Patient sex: F
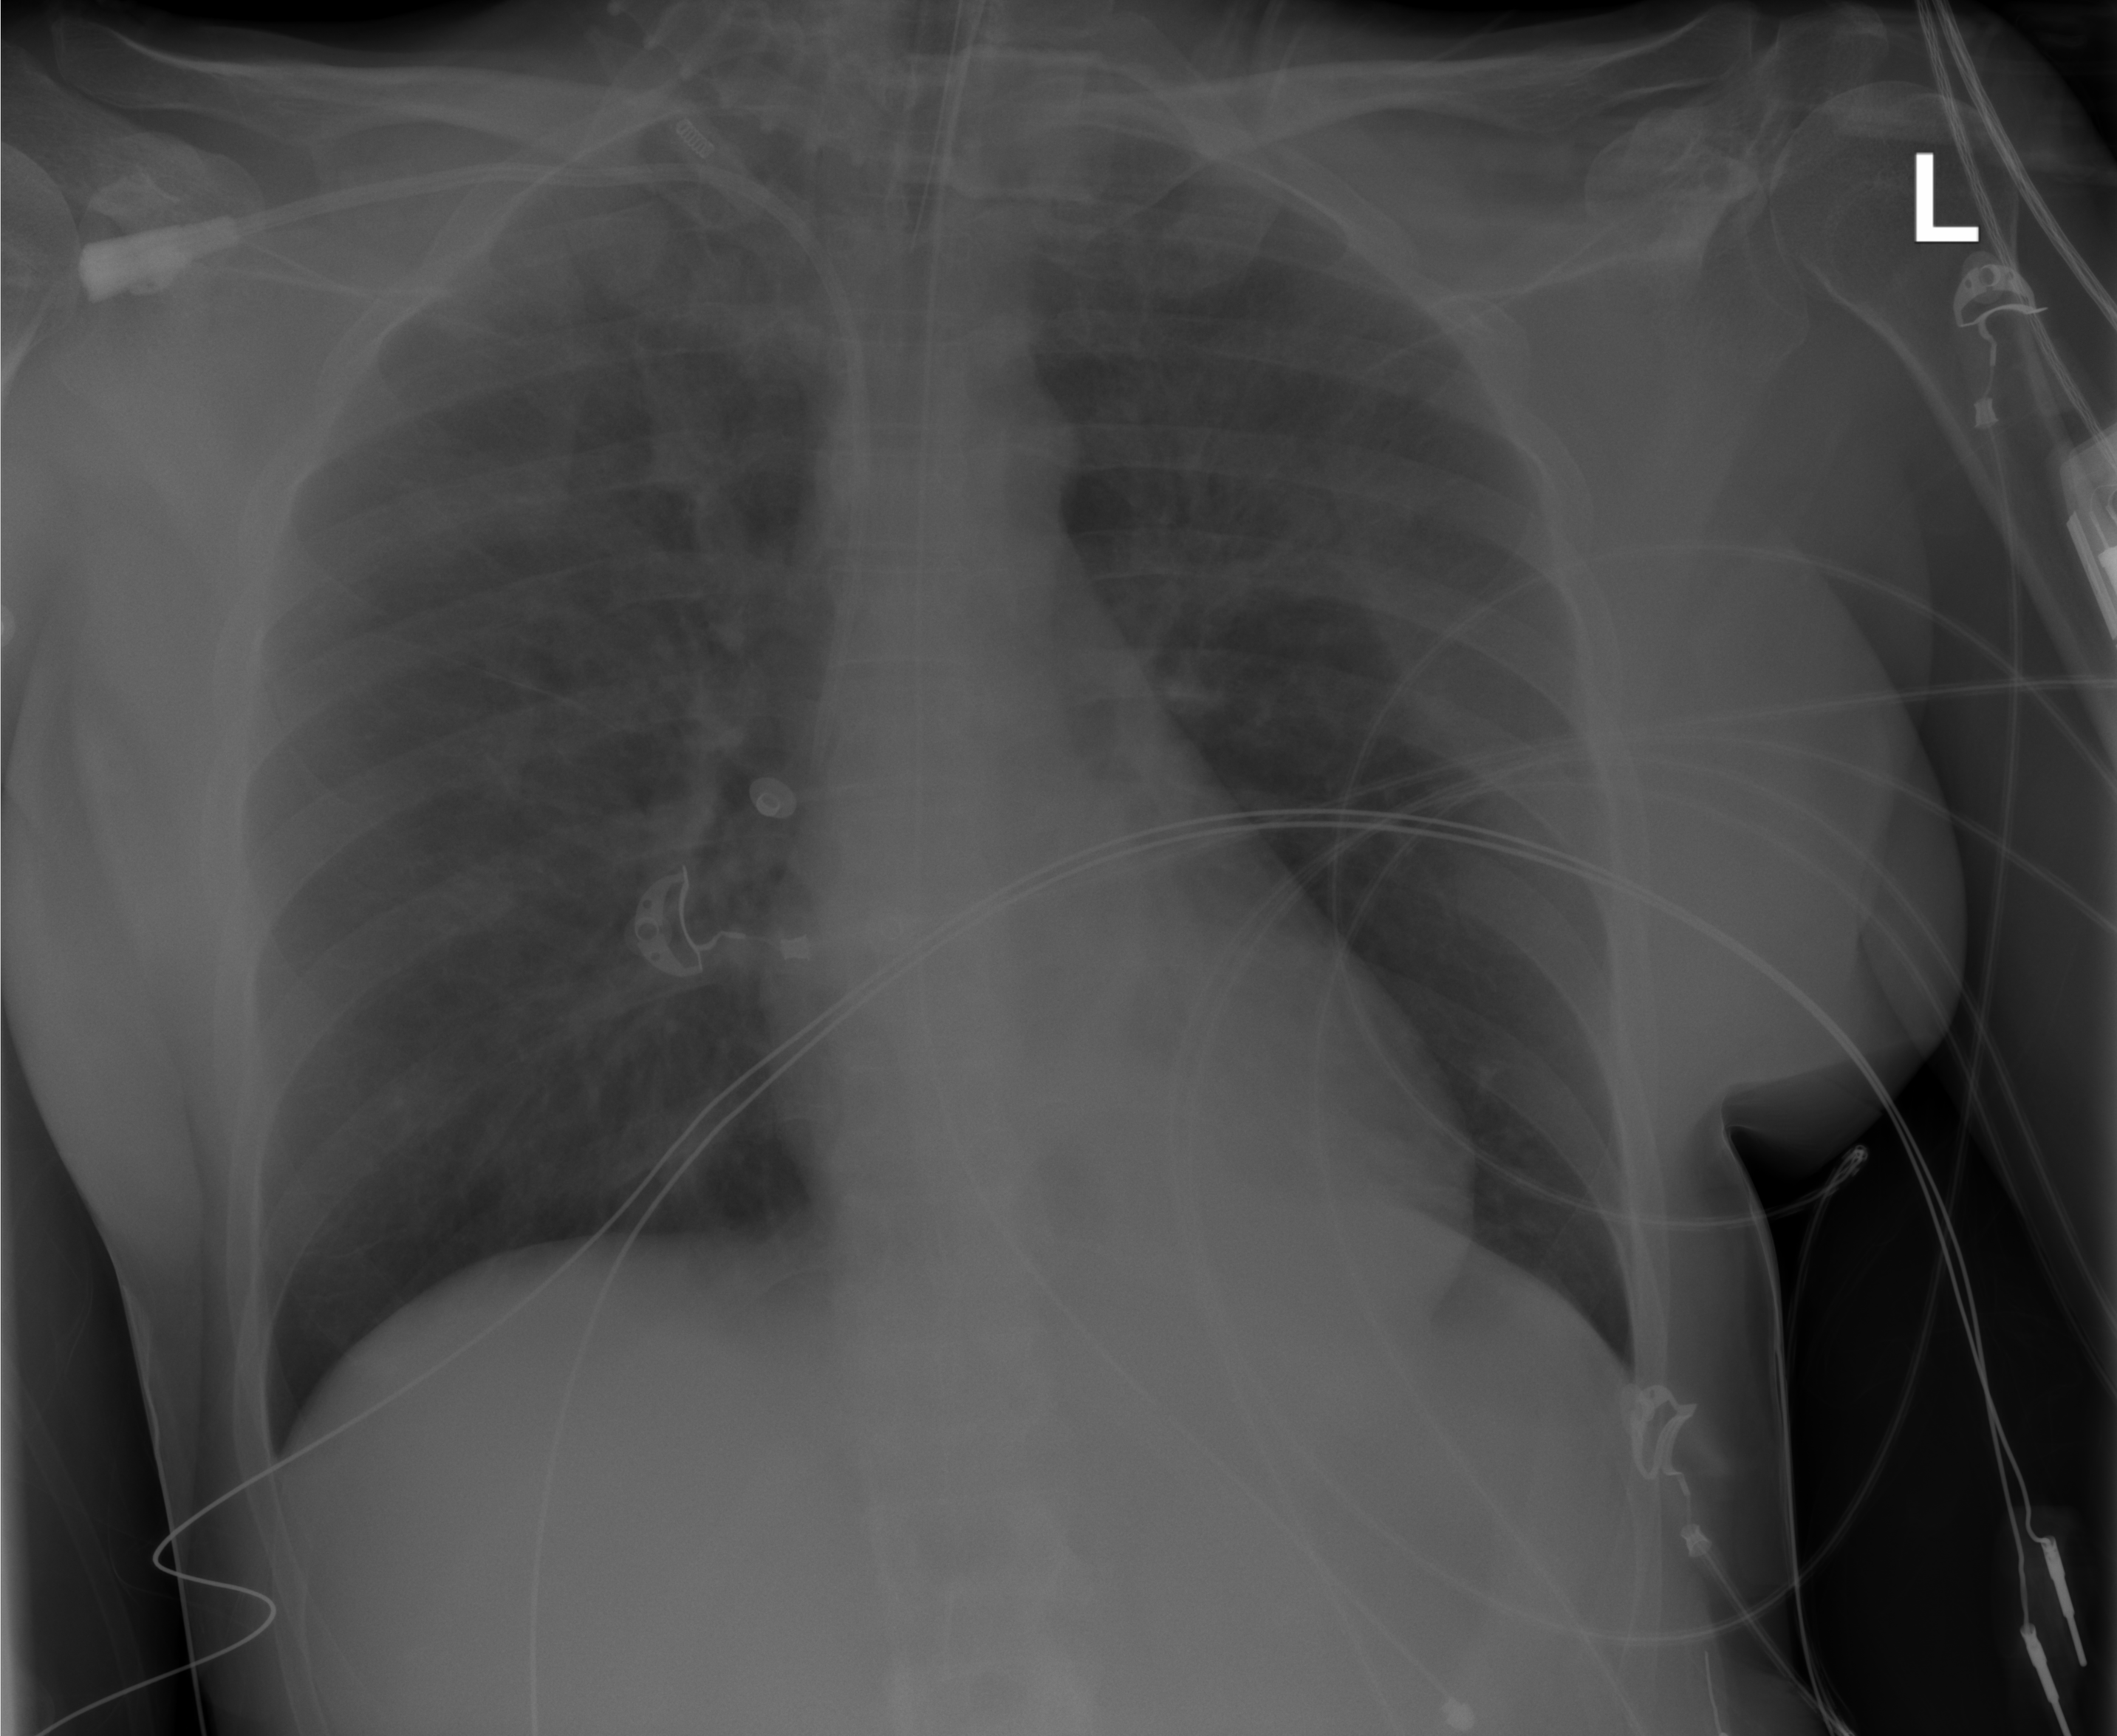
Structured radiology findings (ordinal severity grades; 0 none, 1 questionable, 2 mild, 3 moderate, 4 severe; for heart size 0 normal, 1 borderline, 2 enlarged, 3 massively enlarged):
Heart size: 0
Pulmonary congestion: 2
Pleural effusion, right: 0
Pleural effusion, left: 0
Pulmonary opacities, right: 0
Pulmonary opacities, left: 0
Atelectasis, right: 0
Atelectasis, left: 0